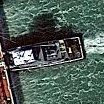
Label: civil